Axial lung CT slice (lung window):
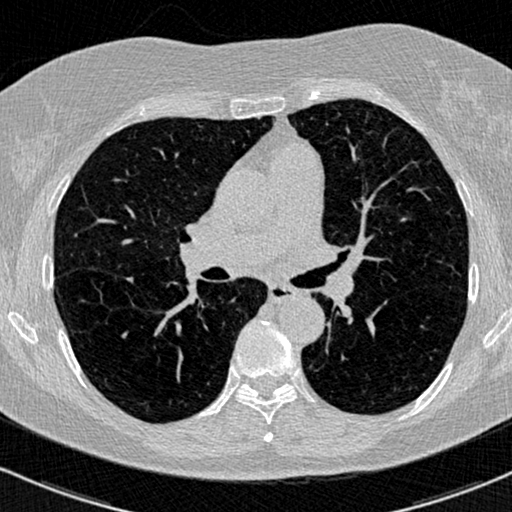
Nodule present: no